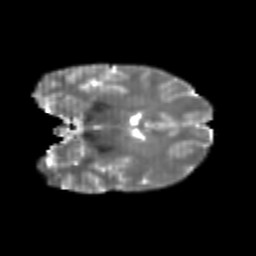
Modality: T2w
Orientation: coronal
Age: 21
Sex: female
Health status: healthy
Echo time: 0.074 s